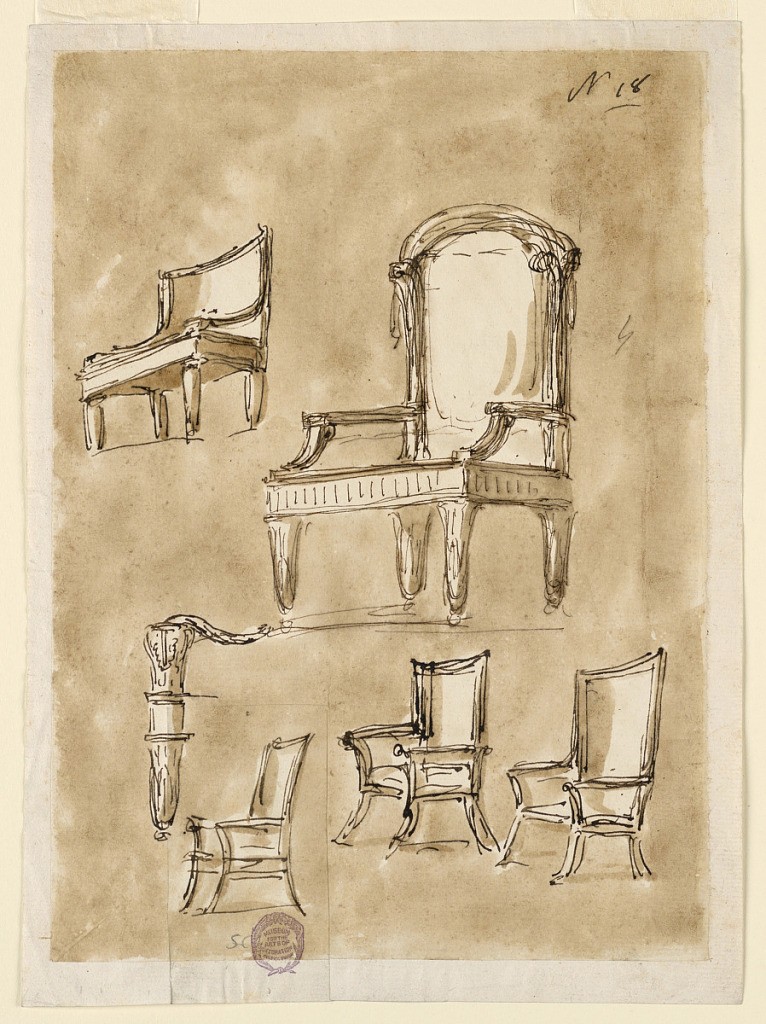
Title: Four Chairs
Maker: Giuseppe Barberi, Italian, 1746–1809
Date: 1775–80
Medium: Graphite, pen and brown ink, brush and brown wash, on off-white laid paper, lined
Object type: Drawing
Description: Above at left: an armchair with a plain curved back. At center: a big armchair, a variation of 1901-39-432 with a different frame of the back, circular above and with scrolls at the sides. Below, at left: part of a foreleg and arm support. Below, at right: sketches of two chairs with straight arms and curved angular backs.